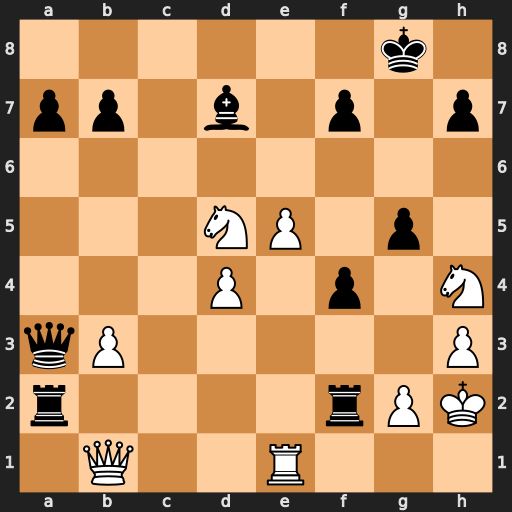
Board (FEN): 6k1/pp1b1p1p/8/3NP1p1/3P1p1N/qP5P/r4rPK/1Q2R3
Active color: w
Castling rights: -
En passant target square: -
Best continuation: Nf6+ Kf8 Qxh7 Rxg2+ Nxg2